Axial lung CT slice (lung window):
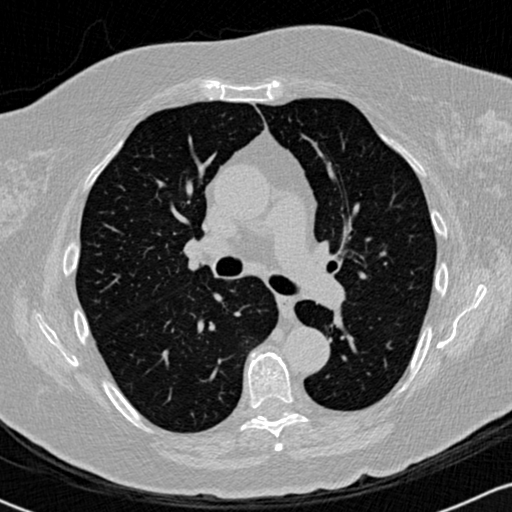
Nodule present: no